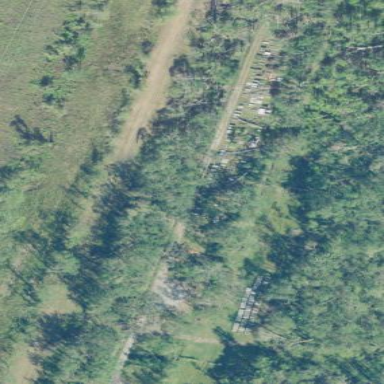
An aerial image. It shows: Cemetery.